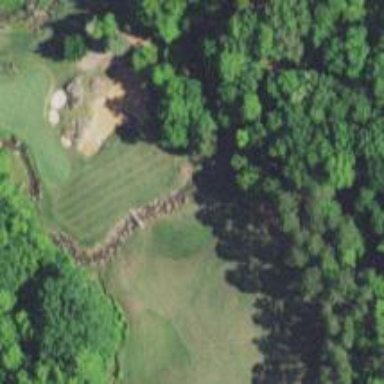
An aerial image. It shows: Grassy area designated as golf fairway.